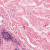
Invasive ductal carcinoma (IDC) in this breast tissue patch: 0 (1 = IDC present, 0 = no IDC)